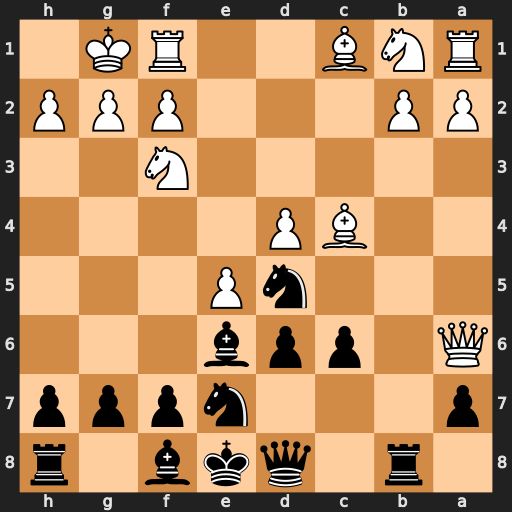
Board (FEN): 1r1qkb1r/p3nppp/Q1ppb3/3nP3/2BP4/5N2/PP3PPP/RNB2RK1
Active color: b
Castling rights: k
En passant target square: -
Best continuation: Nb4 Qa4 Bxc4